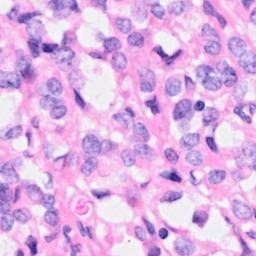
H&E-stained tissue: Breast